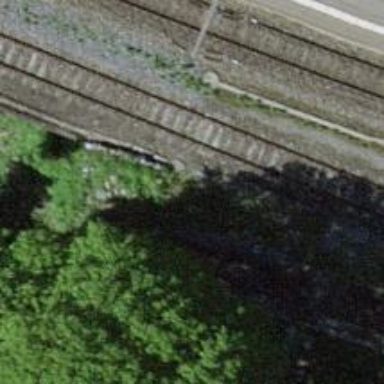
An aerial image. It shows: Railway buffer stop.